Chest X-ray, PA view. Patient: 27 years old, sex F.
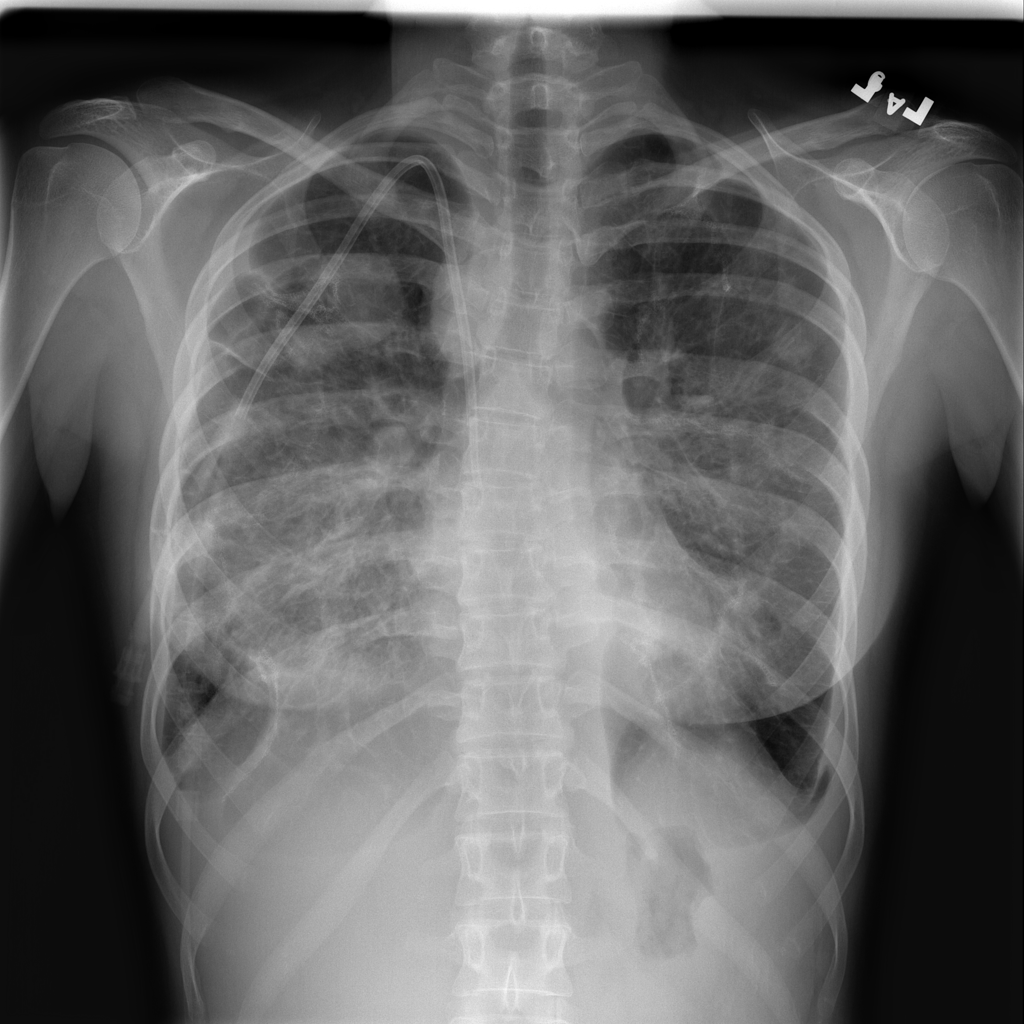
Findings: Edema, Nodule